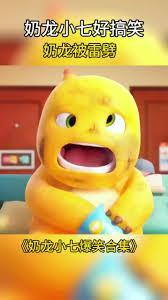
Label: nailong